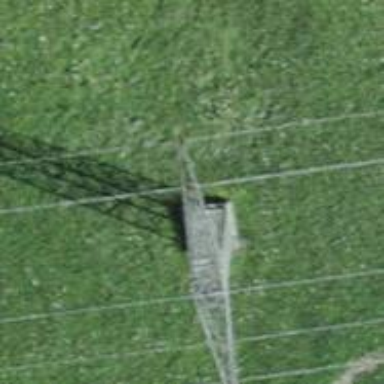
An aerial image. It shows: Power tower.